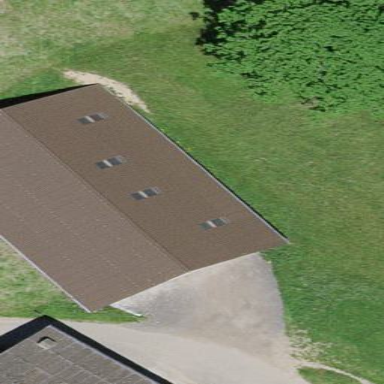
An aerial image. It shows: Rural barn.